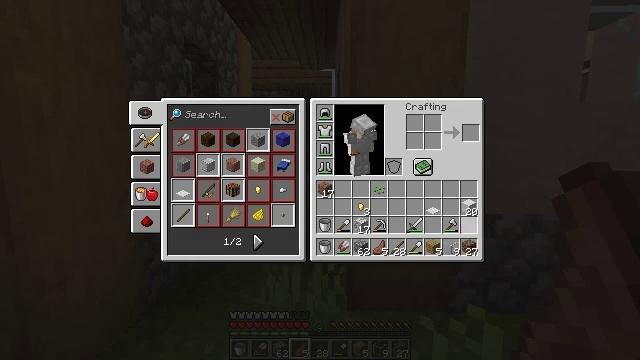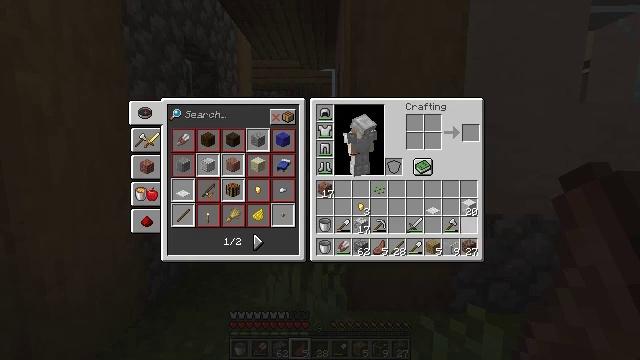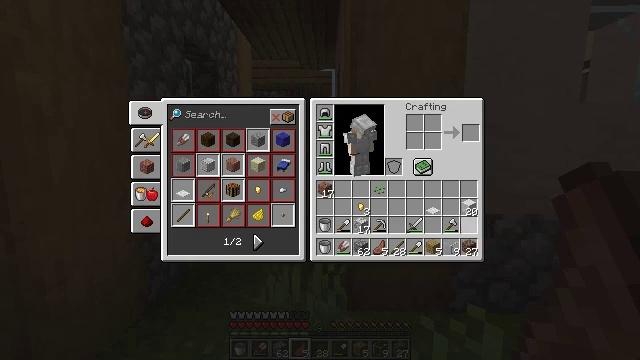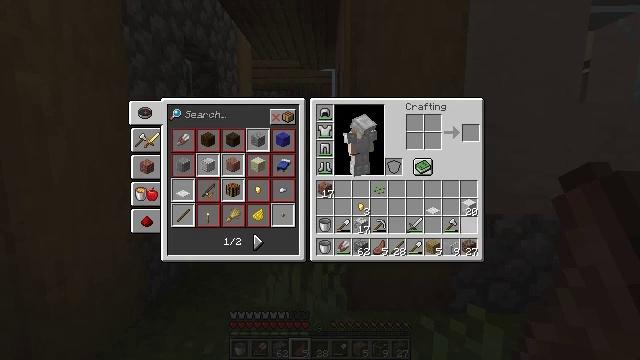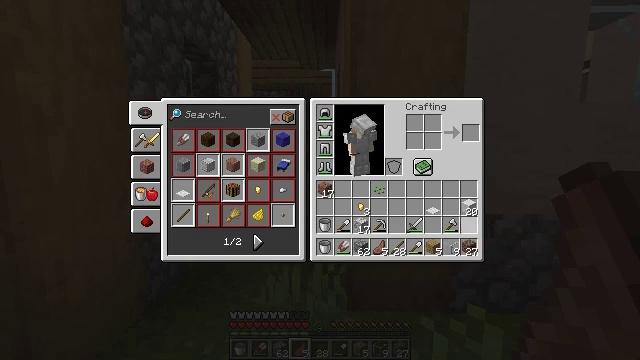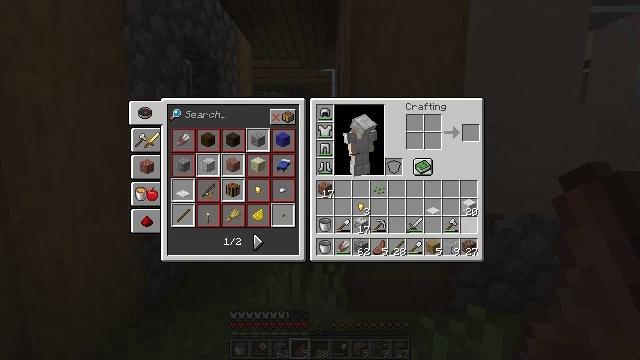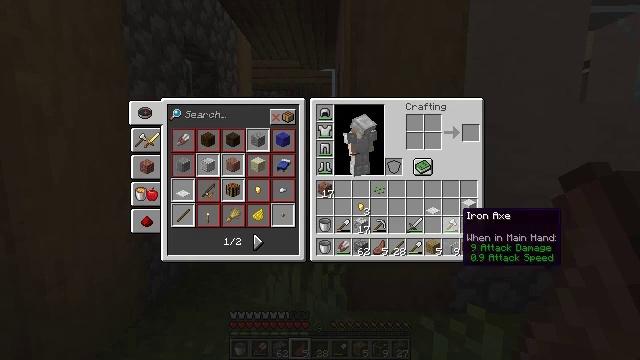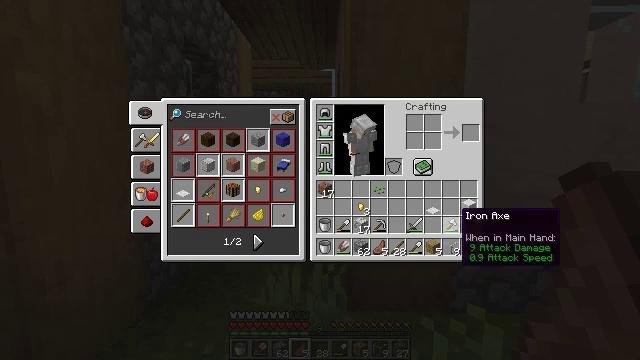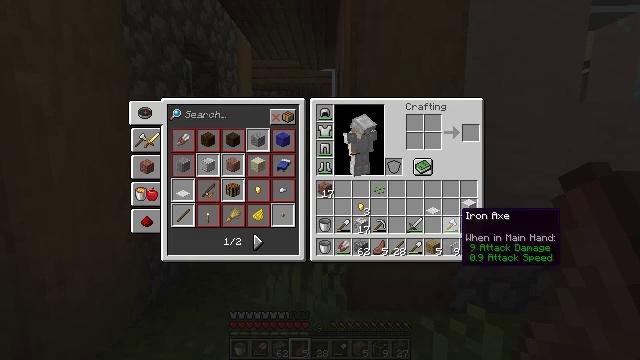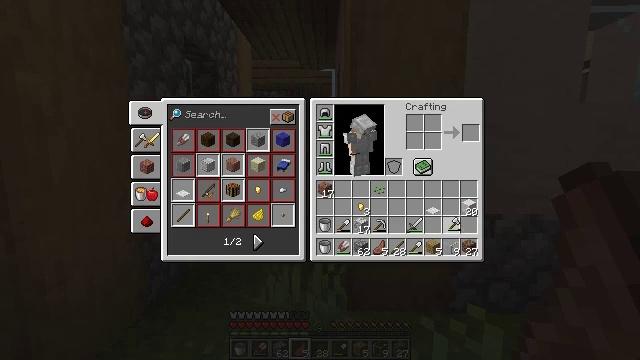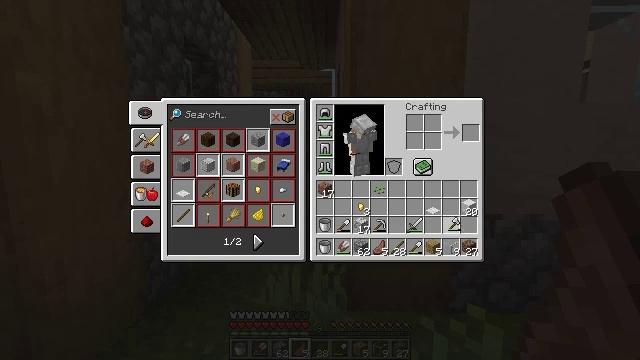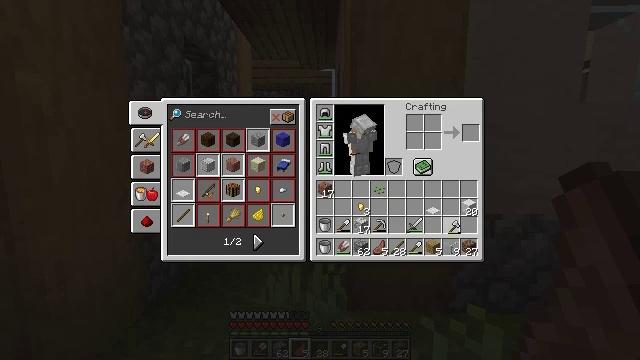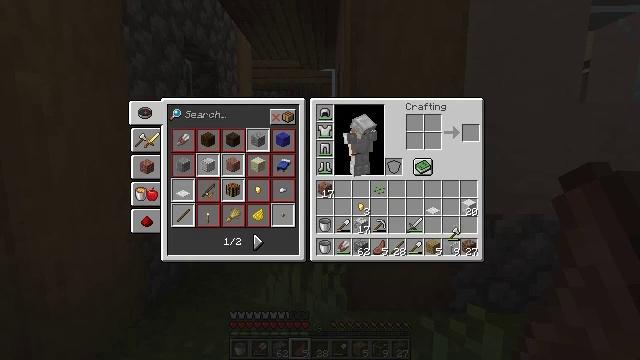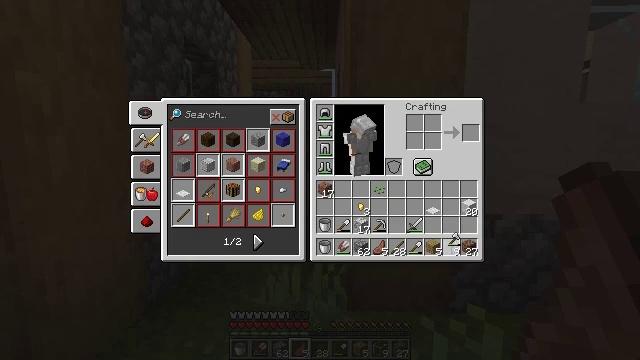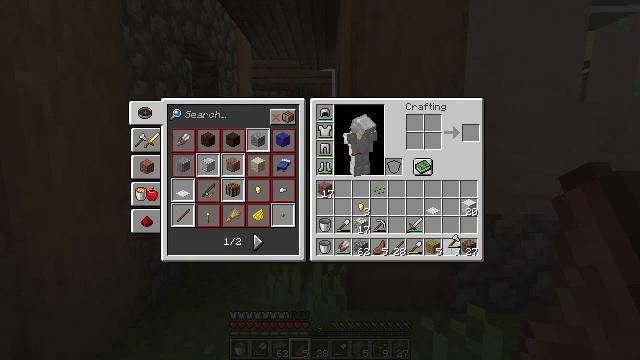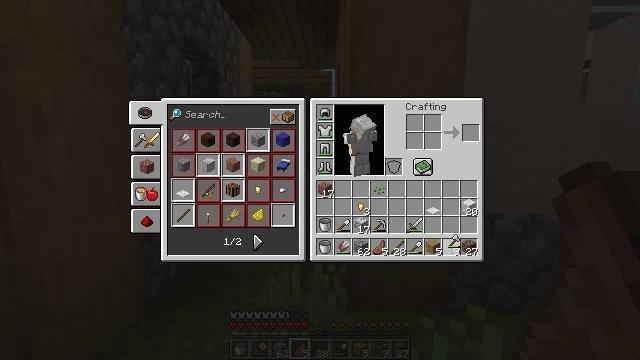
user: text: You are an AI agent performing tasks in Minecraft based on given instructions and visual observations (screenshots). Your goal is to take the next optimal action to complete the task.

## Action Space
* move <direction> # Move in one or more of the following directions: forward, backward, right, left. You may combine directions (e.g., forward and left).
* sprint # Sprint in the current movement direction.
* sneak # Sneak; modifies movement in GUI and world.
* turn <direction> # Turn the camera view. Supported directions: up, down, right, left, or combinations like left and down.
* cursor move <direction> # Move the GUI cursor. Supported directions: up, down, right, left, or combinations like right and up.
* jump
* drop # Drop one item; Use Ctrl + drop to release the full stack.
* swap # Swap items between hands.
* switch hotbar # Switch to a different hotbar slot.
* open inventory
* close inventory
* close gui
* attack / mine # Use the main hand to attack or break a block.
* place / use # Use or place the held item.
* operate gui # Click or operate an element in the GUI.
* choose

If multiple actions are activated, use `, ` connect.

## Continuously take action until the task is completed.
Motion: motion action
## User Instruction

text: Mine the yellow bed to pick it up.
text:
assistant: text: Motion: no_op
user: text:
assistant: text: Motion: no_op
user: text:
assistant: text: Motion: no_op
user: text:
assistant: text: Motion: no_op
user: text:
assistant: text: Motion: no_op
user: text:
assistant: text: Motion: no_op
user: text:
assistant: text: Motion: no_op
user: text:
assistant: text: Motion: no_op
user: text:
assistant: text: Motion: attack / mine
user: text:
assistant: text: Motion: attack / mine
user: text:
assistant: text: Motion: attack / mine
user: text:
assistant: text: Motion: turn down
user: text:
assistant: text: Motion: no_op
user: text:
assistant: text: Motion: no_op
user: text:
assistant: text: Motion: no_op
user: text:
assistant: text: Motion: no_op
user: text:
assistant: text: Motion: attack / mine
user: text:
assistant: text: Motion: attack / mine
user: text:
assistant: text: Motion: attack / mine
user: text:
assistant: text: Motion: no_op
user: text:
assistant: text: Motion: no_op
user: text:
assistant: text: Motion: no_op
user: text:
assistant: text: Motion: no_op
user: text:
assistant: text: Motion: no_op
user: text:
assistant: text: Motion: no_op
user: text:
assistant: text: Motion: no_op
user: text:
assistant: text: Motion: no_op
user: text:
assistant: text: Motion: attack / mine
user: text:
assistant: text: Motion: attack / mine
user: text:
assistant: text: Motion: attack / mine